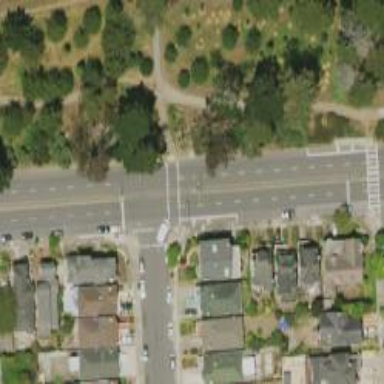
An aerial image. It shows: Residential road with asphalt surface. There is sidewalk on the left side.